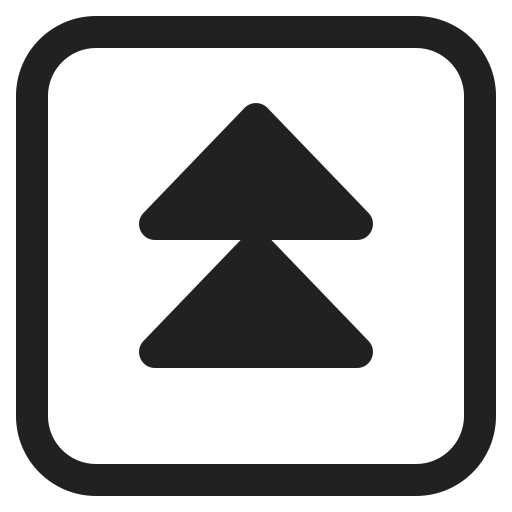
fast up button high contrast